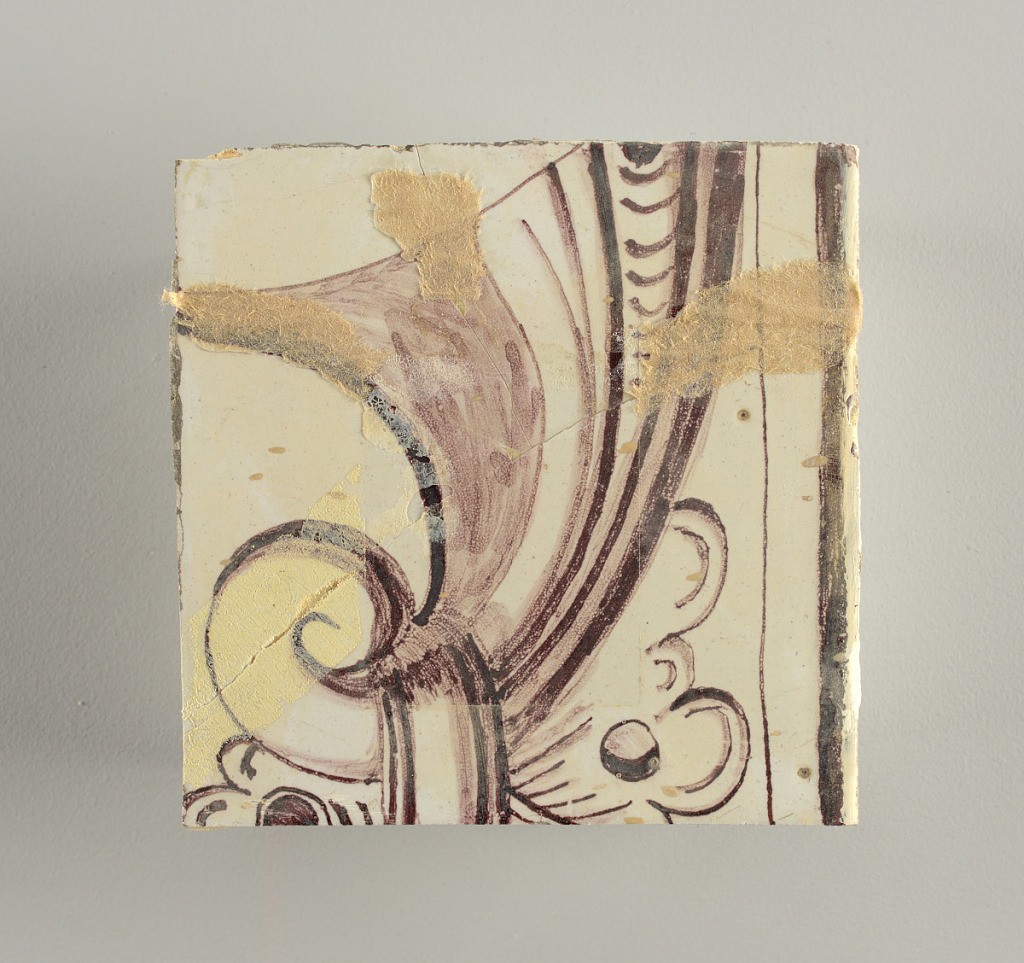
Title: Wall facing
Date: ca. 1725
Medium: tin-glazed earthenware, underglaze
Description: Running design for a frieze or a dado, composed of scrolls of foliage and strapwork, and four repeating motifs--a seated woman in a small upright oval medallion, a putto seated on a rocailled base, and strapwork in axial pattern.  The various panels, A to F, show various repeats of the same design, all being five tiles high and a varying number of tiles wide.